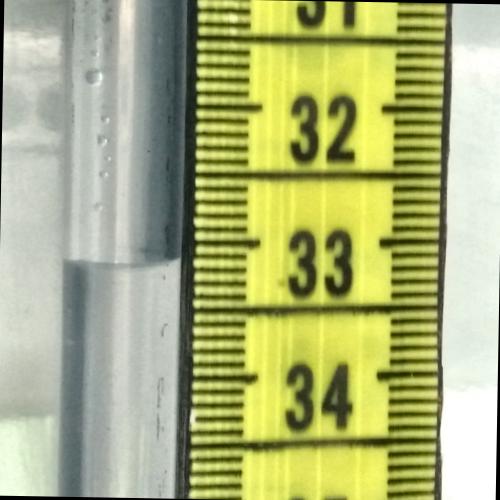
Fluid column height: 33.1 cm